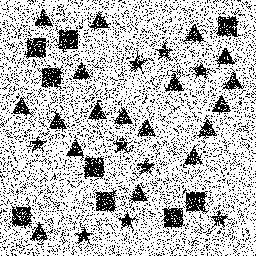
Squares: 9
Triangles: 18
Stars: 9
Total shapes: 36